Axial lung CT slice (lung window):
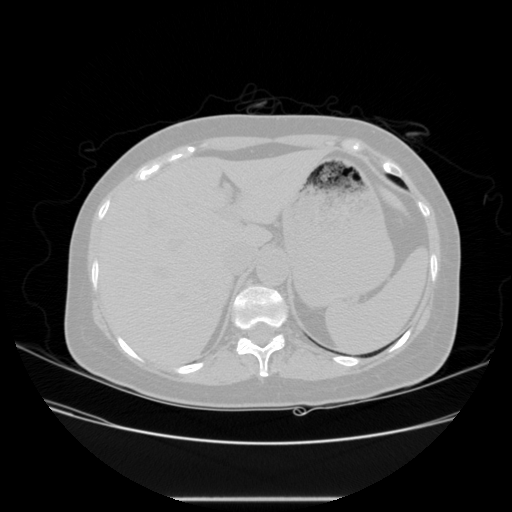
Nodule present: no